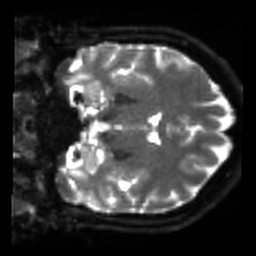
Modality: sbref
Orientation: coronal
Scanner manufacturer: siemens
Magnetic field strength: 3 T
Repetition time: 4 s
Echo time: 0.0594 s